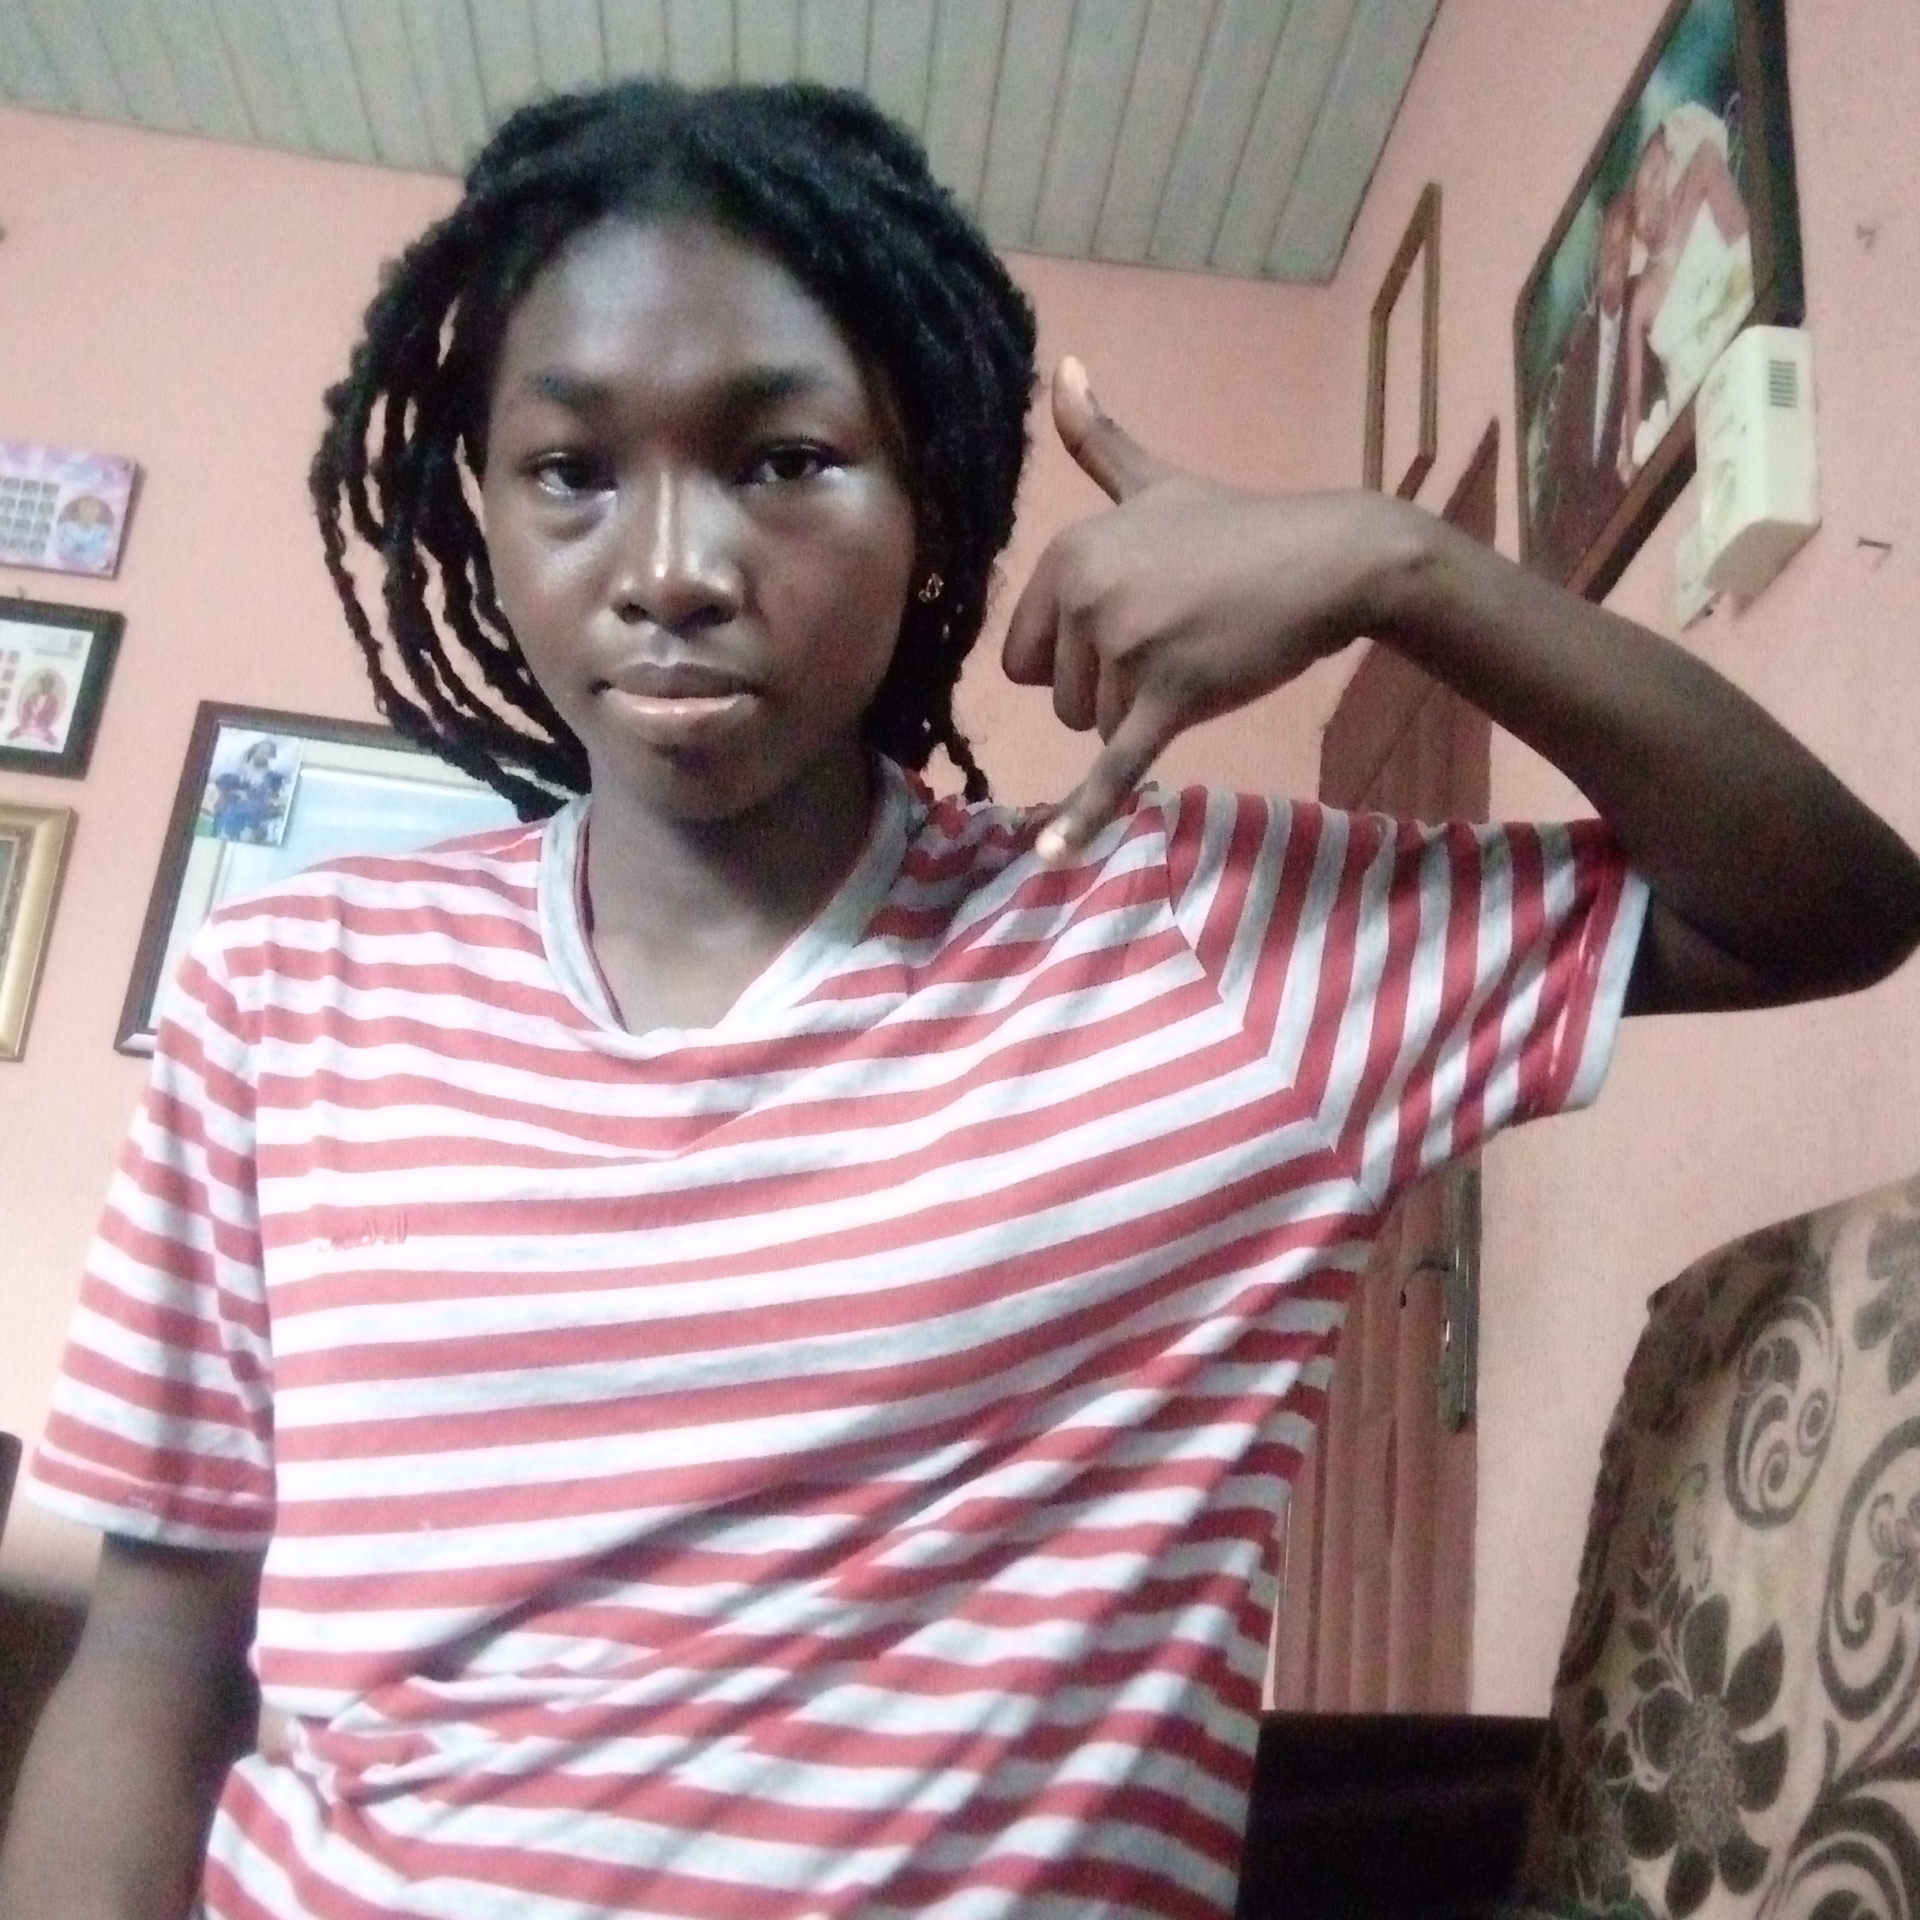
Label: noise